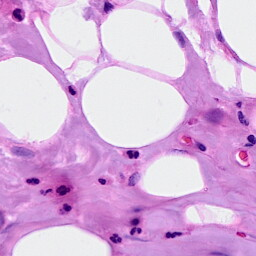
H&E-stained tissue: Breast